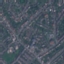
Land use / land cover class: Residential